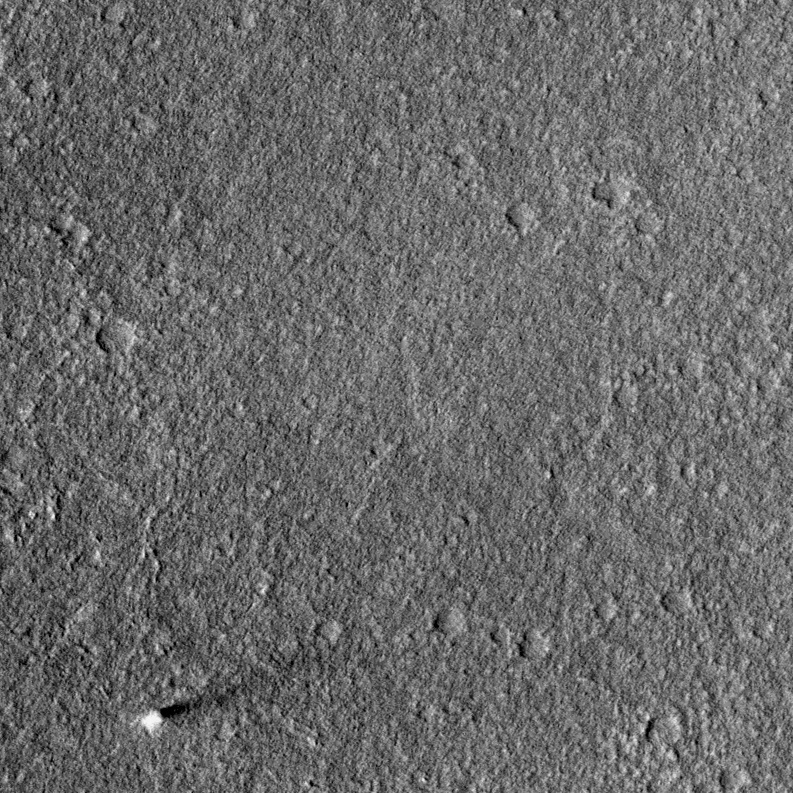
Label: dustdevil